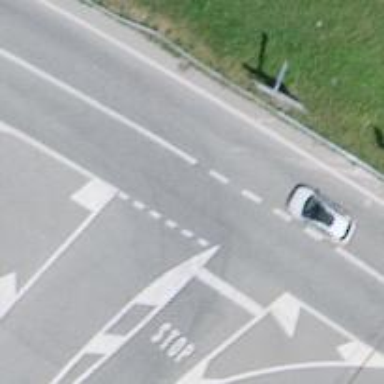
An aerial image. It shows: Secondary road.